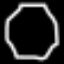
Label: octagon